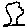
Label: tree